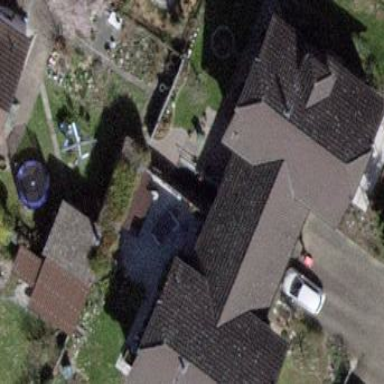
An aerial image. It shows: Building with tile roof.